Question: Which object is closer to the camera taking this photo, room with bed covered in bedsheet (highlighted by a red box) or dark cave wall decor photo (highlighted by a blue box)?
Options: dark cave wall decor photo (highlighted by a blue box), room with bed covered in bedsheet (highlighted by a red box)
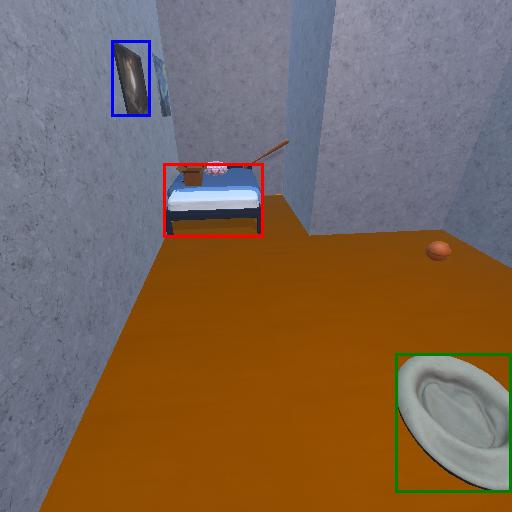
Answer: dark cave wall decor photo (highlighted by a blue box)